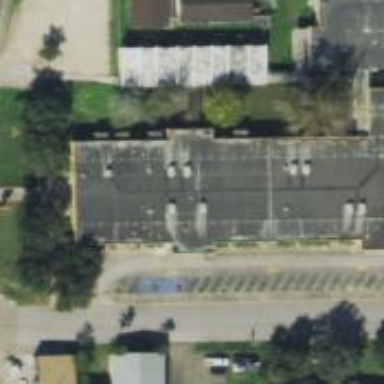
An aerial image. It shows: School.